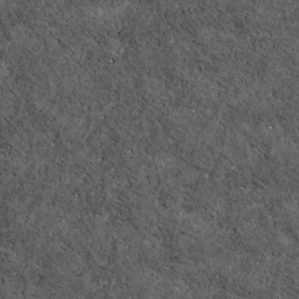
Label: non_frost